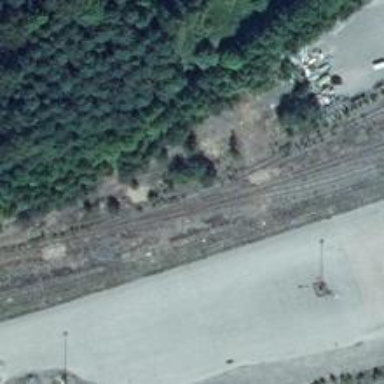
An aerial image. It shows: Disused railway yard.